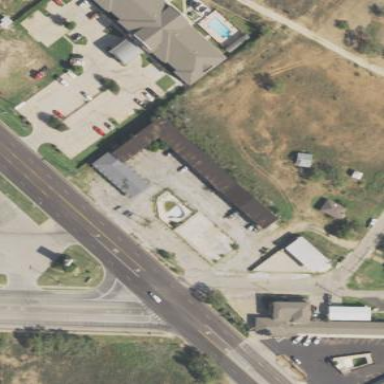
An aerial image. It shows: Building that is motel.